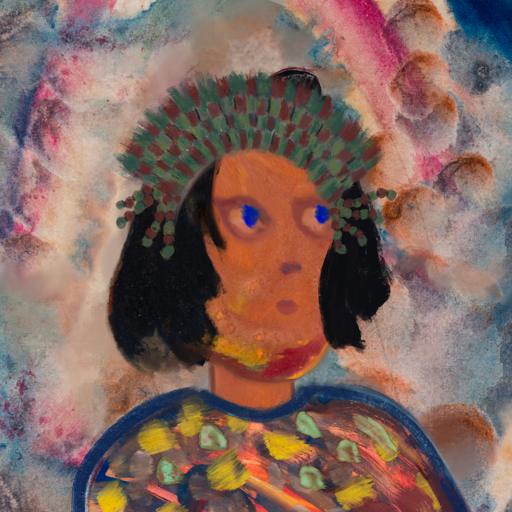
Background: Rupkatha, Head And Neck Side: Mother_And_Son_Son, Face Side: Mother_And_Son_Mother, Bust: Mother_And_Son_Mother, Hair Side: Mosgoul, Head Accessory: After_Raid_Crown, Second Necklace: Blank, Necklace: Blank, Baby: Blank